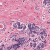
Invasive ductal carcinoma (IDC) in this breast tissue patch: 0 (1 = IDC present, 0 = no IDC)